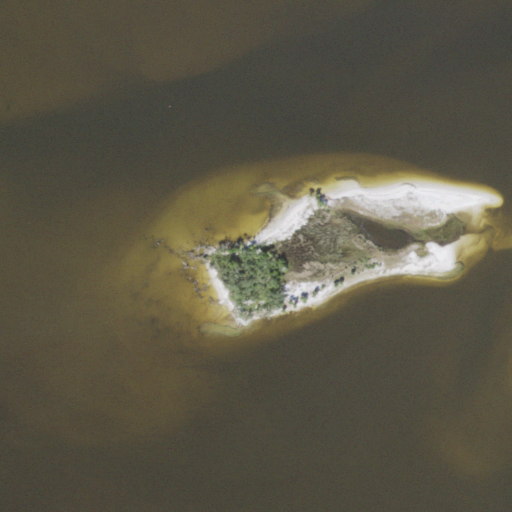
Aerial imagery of island in Florida named Little Pine Island containing open water, herbaceous wetlands, grassland, barren land, and woody wetlands